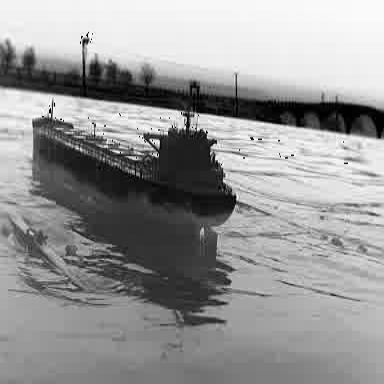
There is a liner in the infrared image.